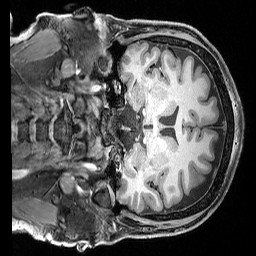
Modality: T1w
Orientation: coronal
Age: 25
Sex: male
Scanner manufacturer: siemens
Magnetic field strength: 3 T
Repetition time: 2.3 s
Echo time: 0.00324 s